Interaction volume radius: 5 \u00c5
Interaction volume height: 25 \u00c5
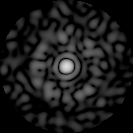
Disorder parameter: 0.8551